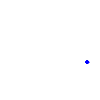
Particle: proton